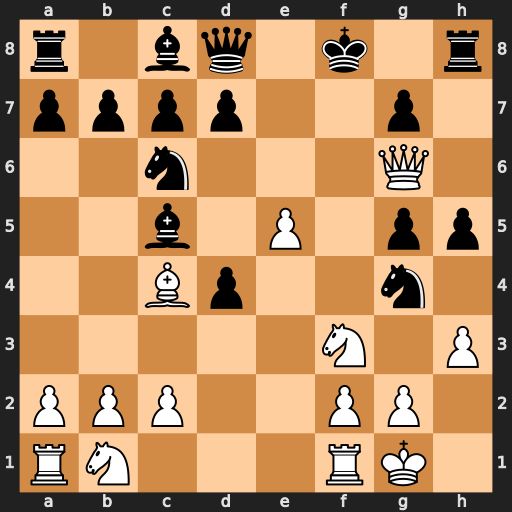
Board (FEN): r1bq1k1r/pppp2p1/2n3Q1/2b1P1pp/2Bp2n1/5N1P/PPP2PP1/RN3RK1
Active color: w
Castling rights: -
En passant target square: -
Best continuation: Qf7#